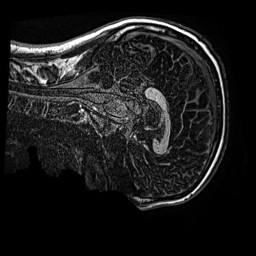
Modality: MP2RAGE
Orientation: sagittal
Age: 12
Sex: male
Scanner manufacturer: siemens
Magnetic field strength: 3 T
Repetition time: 4 s
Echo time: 0.00299 s